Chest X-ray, AP view. Patient: 52 years old, sex F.
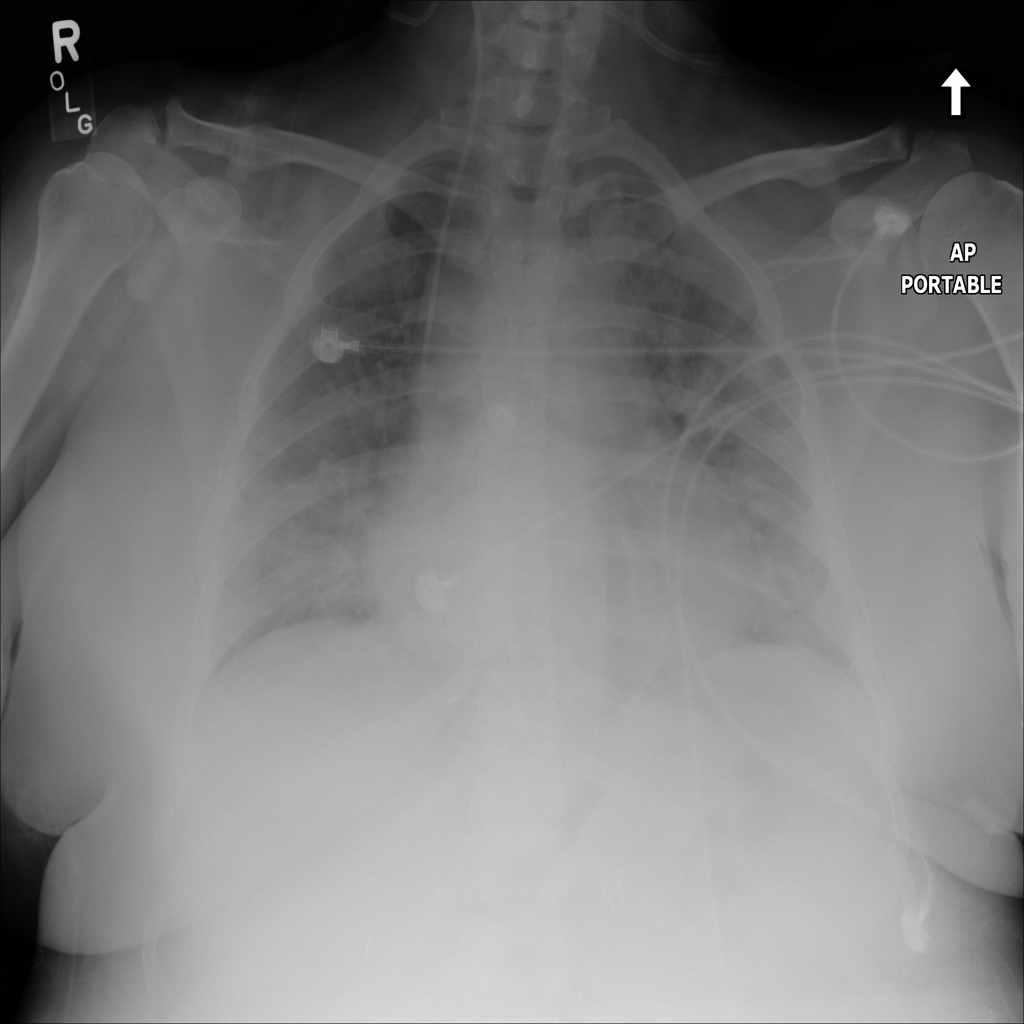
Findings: No Finding